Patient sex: M
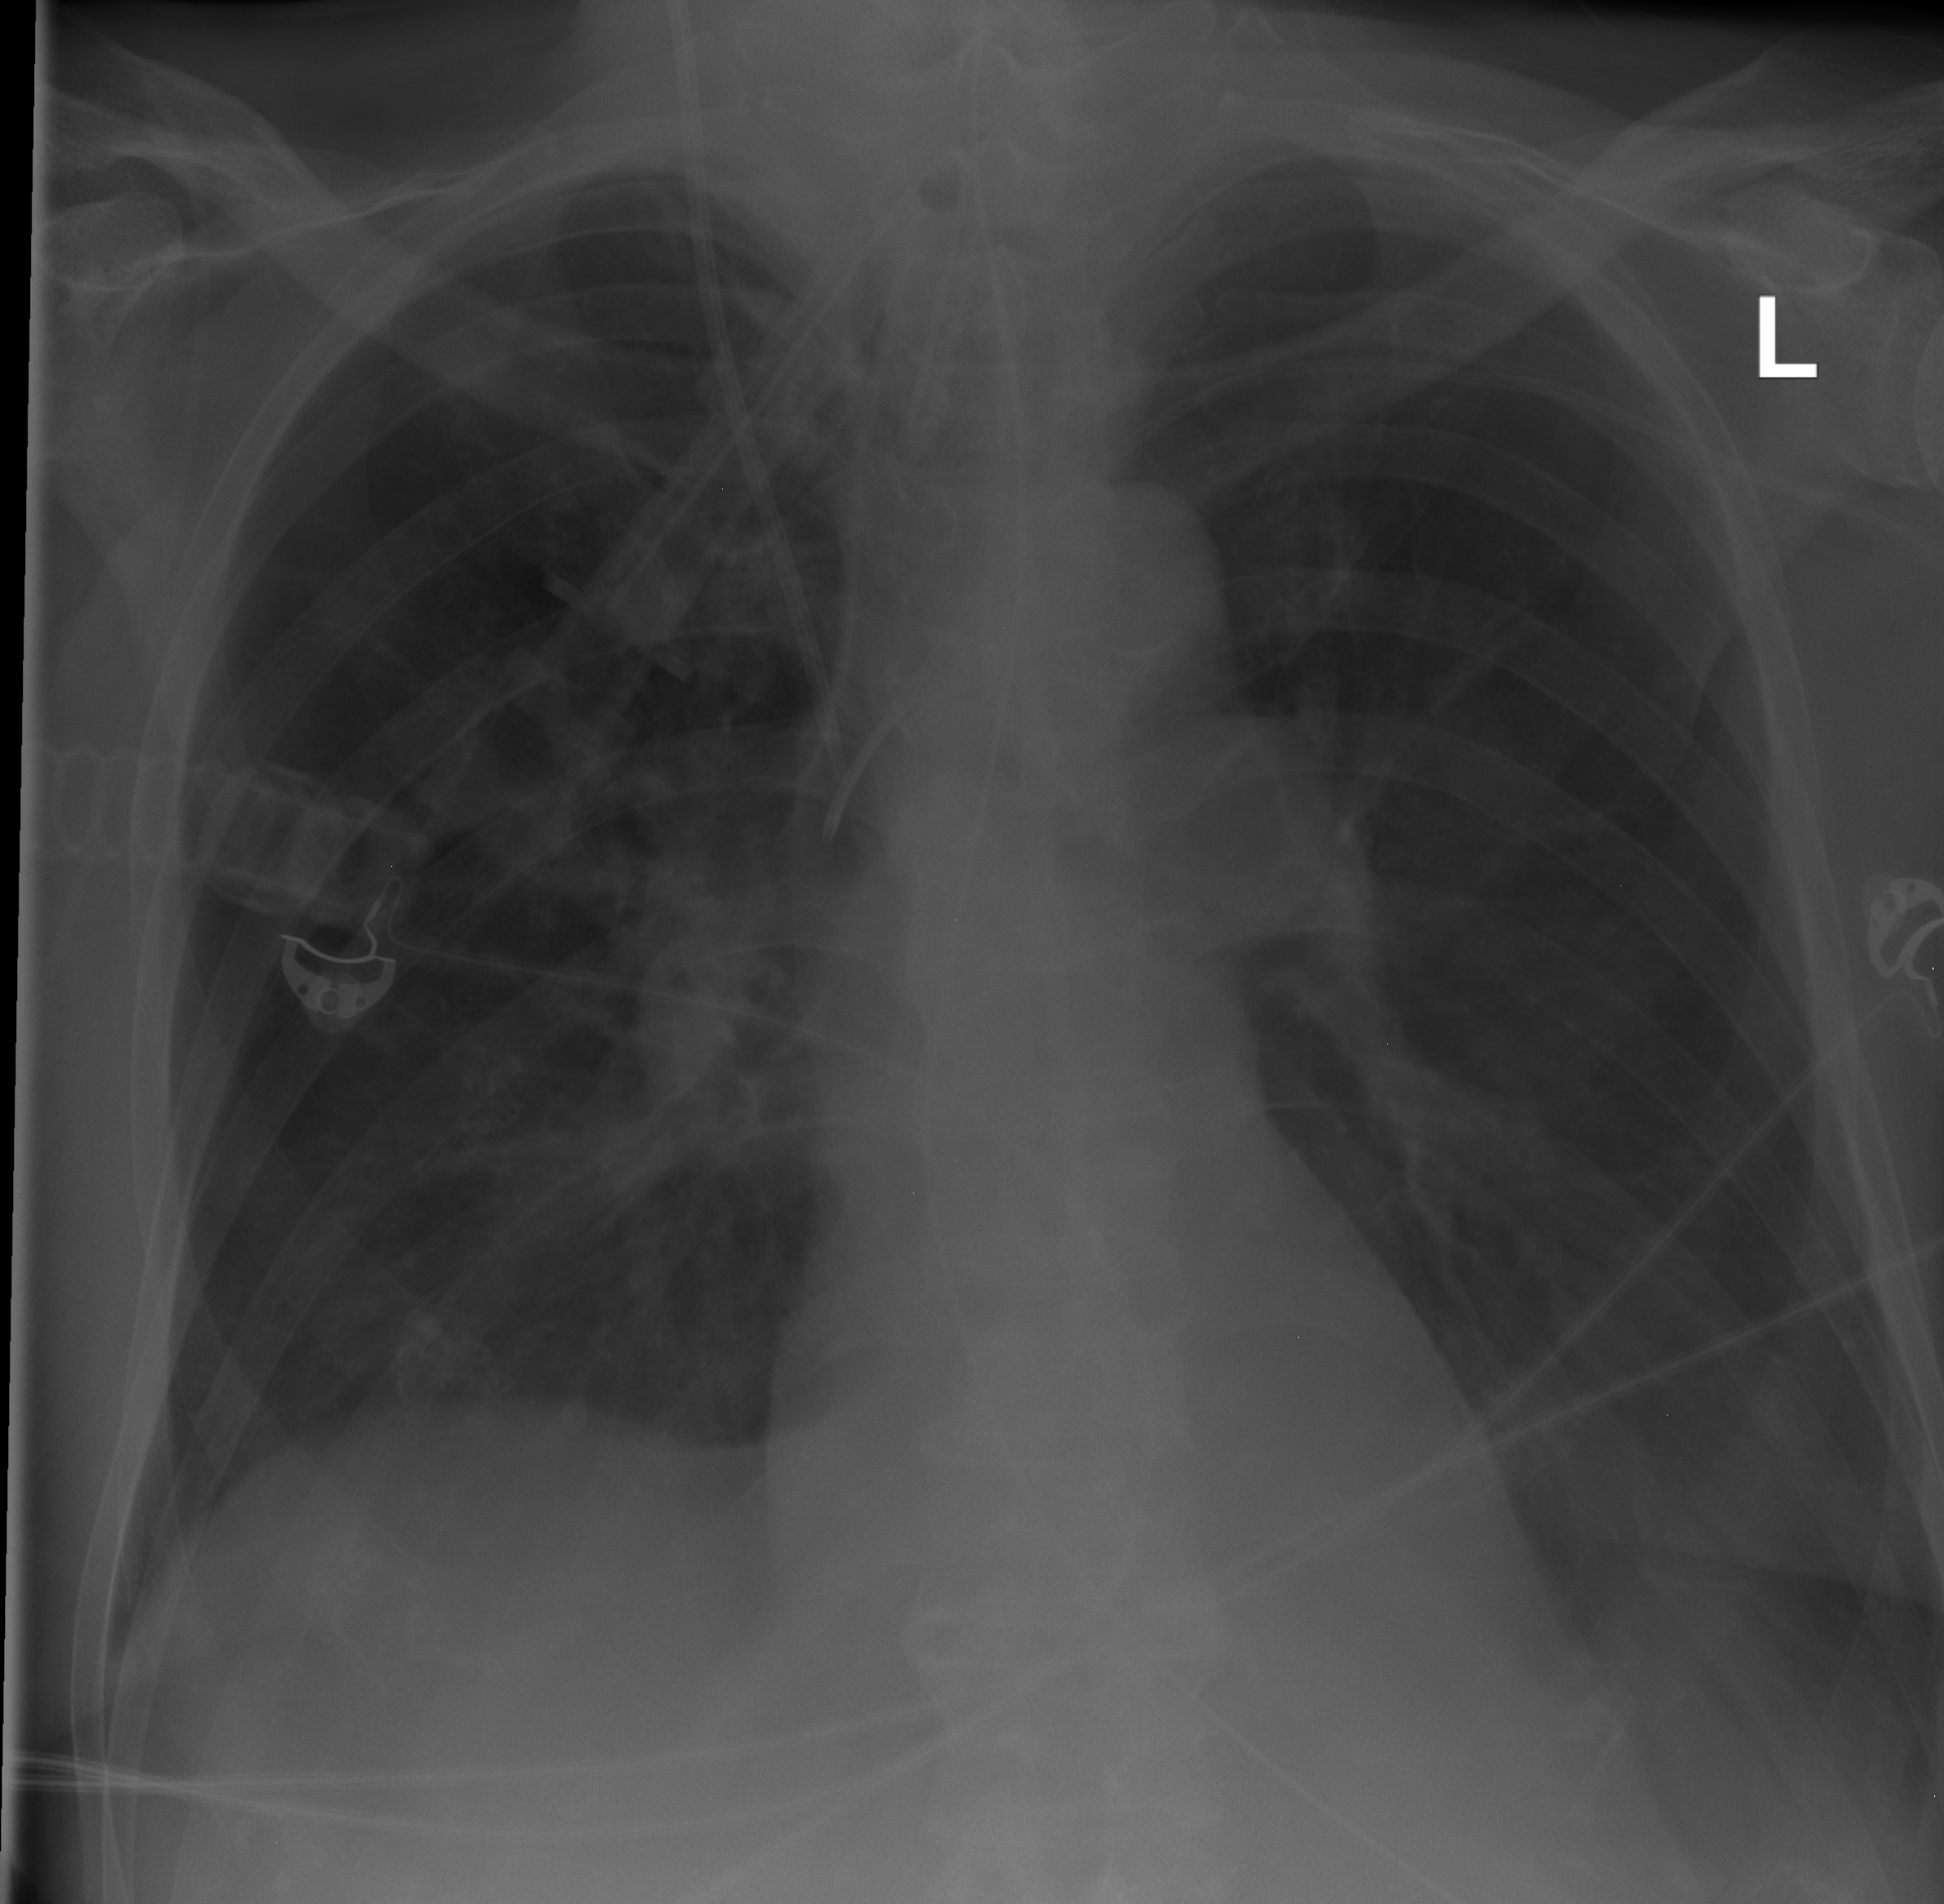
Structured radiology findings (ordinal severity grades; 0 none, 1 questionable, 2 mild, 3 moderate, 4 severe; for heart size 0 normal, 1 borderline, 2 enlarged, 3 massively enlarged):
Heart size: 0
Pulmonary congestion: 0
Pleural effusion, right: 0
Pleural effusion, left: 1
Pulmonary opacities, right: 0
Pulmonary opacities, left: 0
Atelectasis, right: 2
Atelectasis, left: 2